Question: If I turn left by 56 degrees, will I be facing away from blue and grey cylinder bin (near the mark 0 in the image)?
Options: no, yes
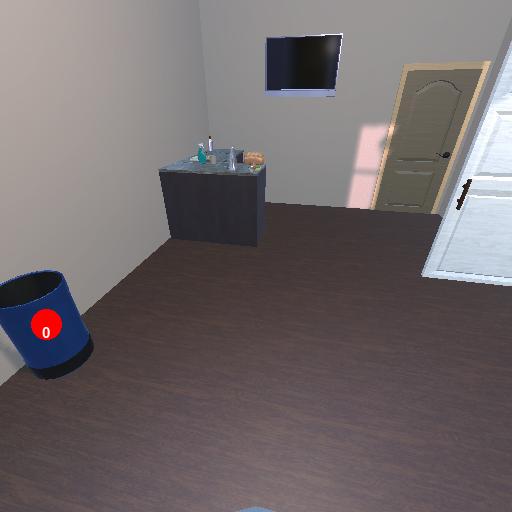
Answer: no